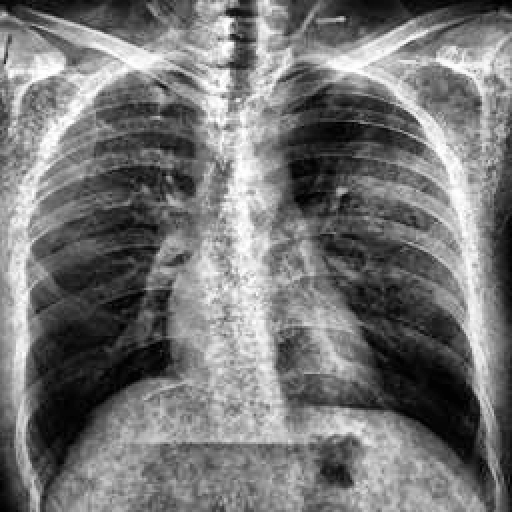
Finding: TUBERCULOSIS